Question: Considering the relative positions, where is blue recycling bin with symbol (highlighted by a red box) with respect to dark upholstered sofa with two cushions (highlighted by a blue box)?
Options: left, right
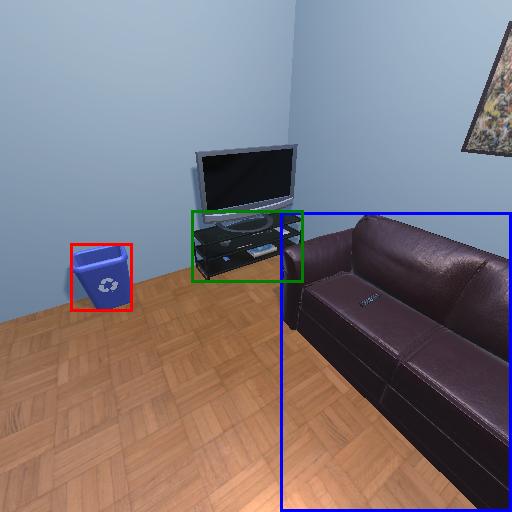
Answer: left